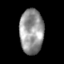
Tissue: skin
Cell type: Epithelial cells
Senescence score: 0.8351
Nuclear area (px): 1038
Mean DAPI intensity: 150.714